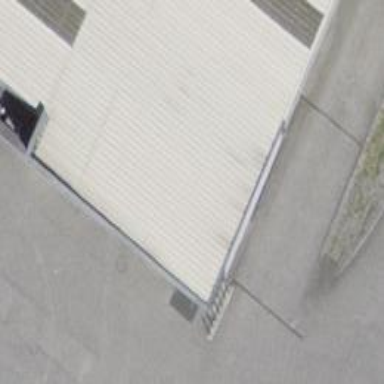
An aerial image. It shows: Shop specializing in tires.